Question: Ok so I'd like to full understand what is going on in this piece of code with initWithCoder.
Here's what I think is going on after reading through several suggested docs and reading chapters from a book on delegation, core location, designated initializers over and over again.
- - - - - Tell the location manager to start updating.- Log the info "stored in the delegate" to console. The lat and long are stored in a pointer to an NSArray object that is passed in as an argument to locationManager:DidUpdateLocations:
method.- If location was not found also log this status in console.
'''
#import <UIKit/UIKit.h>
#import <CoreLocation/CoreLocation.h>
@interface WhereamiViewController : UIViewController
{
CLLocationManager *locationManager;
}
@end
'''
'''
#import "WhereamiViewController.h"
@interface WhereamiViewController ()
@end
@implementation WhereamiViewController
- (id)initWithCoder:(NSCoder *)aDecoder
{
self = [super initWithCoder:aDecoder];
if (self){
//create location manager object
locationManager = [[CLLocationManager alloc] init];
//there will be a warning from this line of code
[locationManager setDelegate:self];
//and we want it to be as accurate as possible
//regardless of how much time/power it takes
[locationManager setDesiredAccuracy:kCLLocationAccuracyBest];
//tell our manager to start looking for its location immediately
[locationManager startUpdatingLocation];
}
return self;
}
- (void)locationManager:(CLLocationManager *)manager
didUpdateLocations:(NSArray *)locations
{
NSLog(@"%@", locations);
}
- (void)locationManager:(CLLocationManager *)manager
didFailWithError:(NSError *)error
{
NSLog(@"Could not find location: %@", error);
}
@end
'''
1) Is the setDelegate part of the code important because that is where the the "startUpdatingLocation method will store it's data?
2) Is the data stored archived? I asked because the fact that the delegate I set has the initializer initWithCoder. Which from what I've read is an unarchiver of archived data. So maybe the info from locationManager is archived and needs to be un-archived if that makes sense.
I get this warning on XCode. Am I doing something wrong?

Am I still suppose to set delegates this way or is there a new way of doing so? in another post I remember seeing an answer with something like '<UIViewControllerDelegate>' and was told to put this in my interface file.
I realise that most of this post may not make sense and I may be totally wrong but I learn most from my failures and maybe others will in future if they choose to learn to develop for ios.
Thanks for your time.
Regards
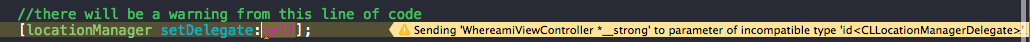
Answer: Overall, yes.
1) Yes, it's important. It tells the location manager who wants to know about location updates. 'startUpdatingLocation' isn't storing data in the delegate. 'startUpdatingLocation' triggers the location system to start up and find out where you are. The delegate gets told about the location and can do what it wants with it.
2) 'initWithCoder' recreates the 'WhereamiViewController' from an archive. That archive is most likely an XIB or storyboard. It has nothing to do with the location manager or delegate relationship.
As @ArkadiuszHolko says, you should be specifying '<CLLocationManagerDelegate>'. The purpose of this is to tell the compiler that you promise to implement the required methods of the protocol, so it can check that you do an raise an issue otherwise.